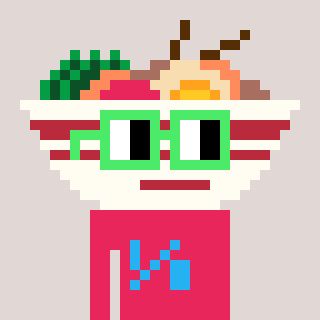
a pixel art character with square light green glasses, a noodles-shaped head and a redpinkish-colored body on a warm background